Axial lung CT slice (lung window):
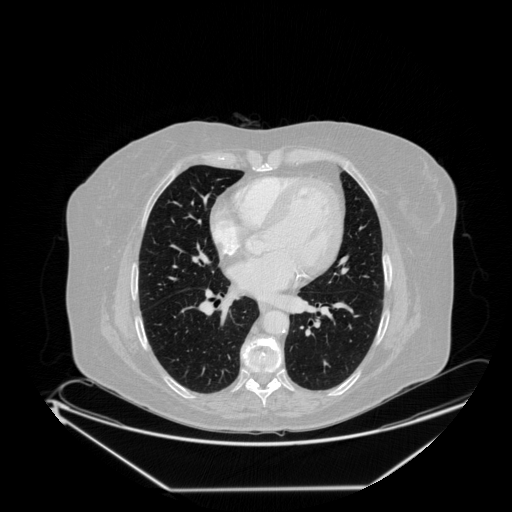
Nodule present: no